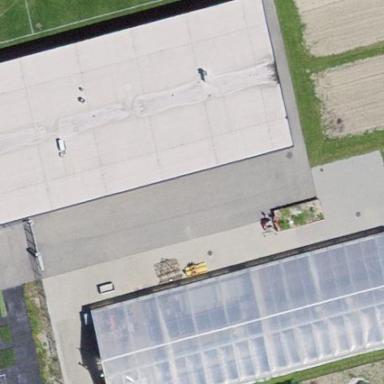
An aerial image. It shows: Greenhouse.